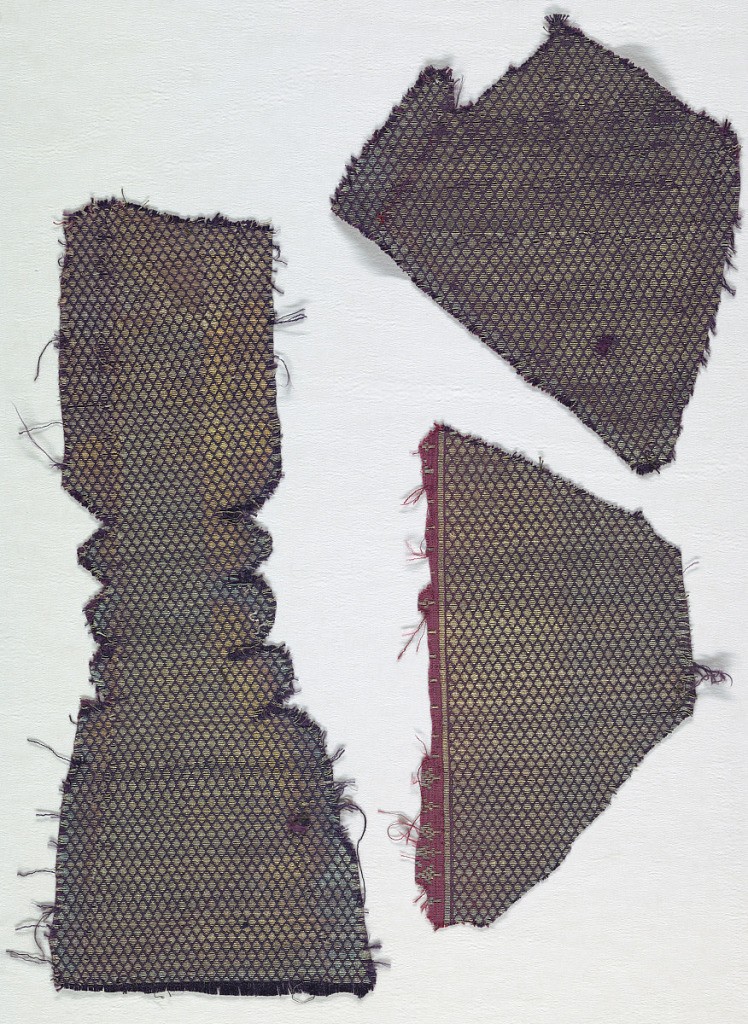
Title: Fragments
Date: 19th century
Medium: silk, metallic thread Technique: plain compound weave
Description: Dark purple fragments with an allover pattern of tiny diamond shapes, almost tangent, in gold-pattern wefts.